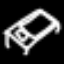
Label: bed